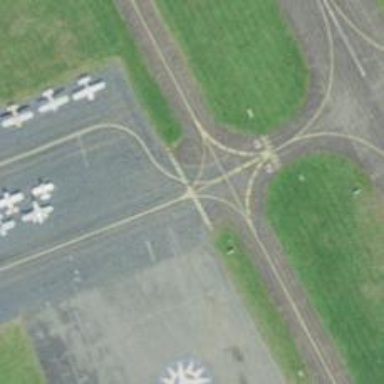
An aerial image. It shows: Image of taxiway at airport.